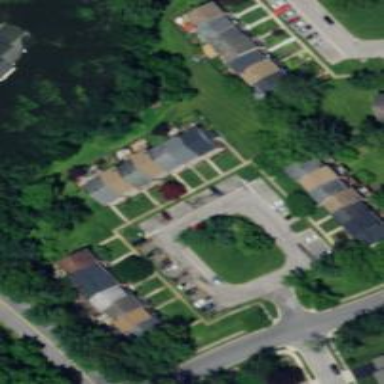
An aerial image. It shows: Neighborhood.